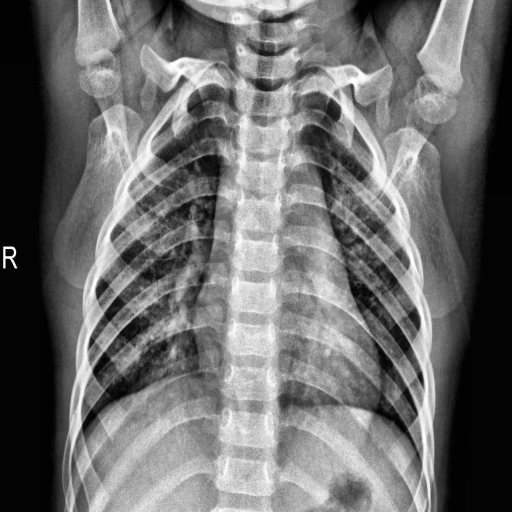
Finding: NORMAL